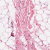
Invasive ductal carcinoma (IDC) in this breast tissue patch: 0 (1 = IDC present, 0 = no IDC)